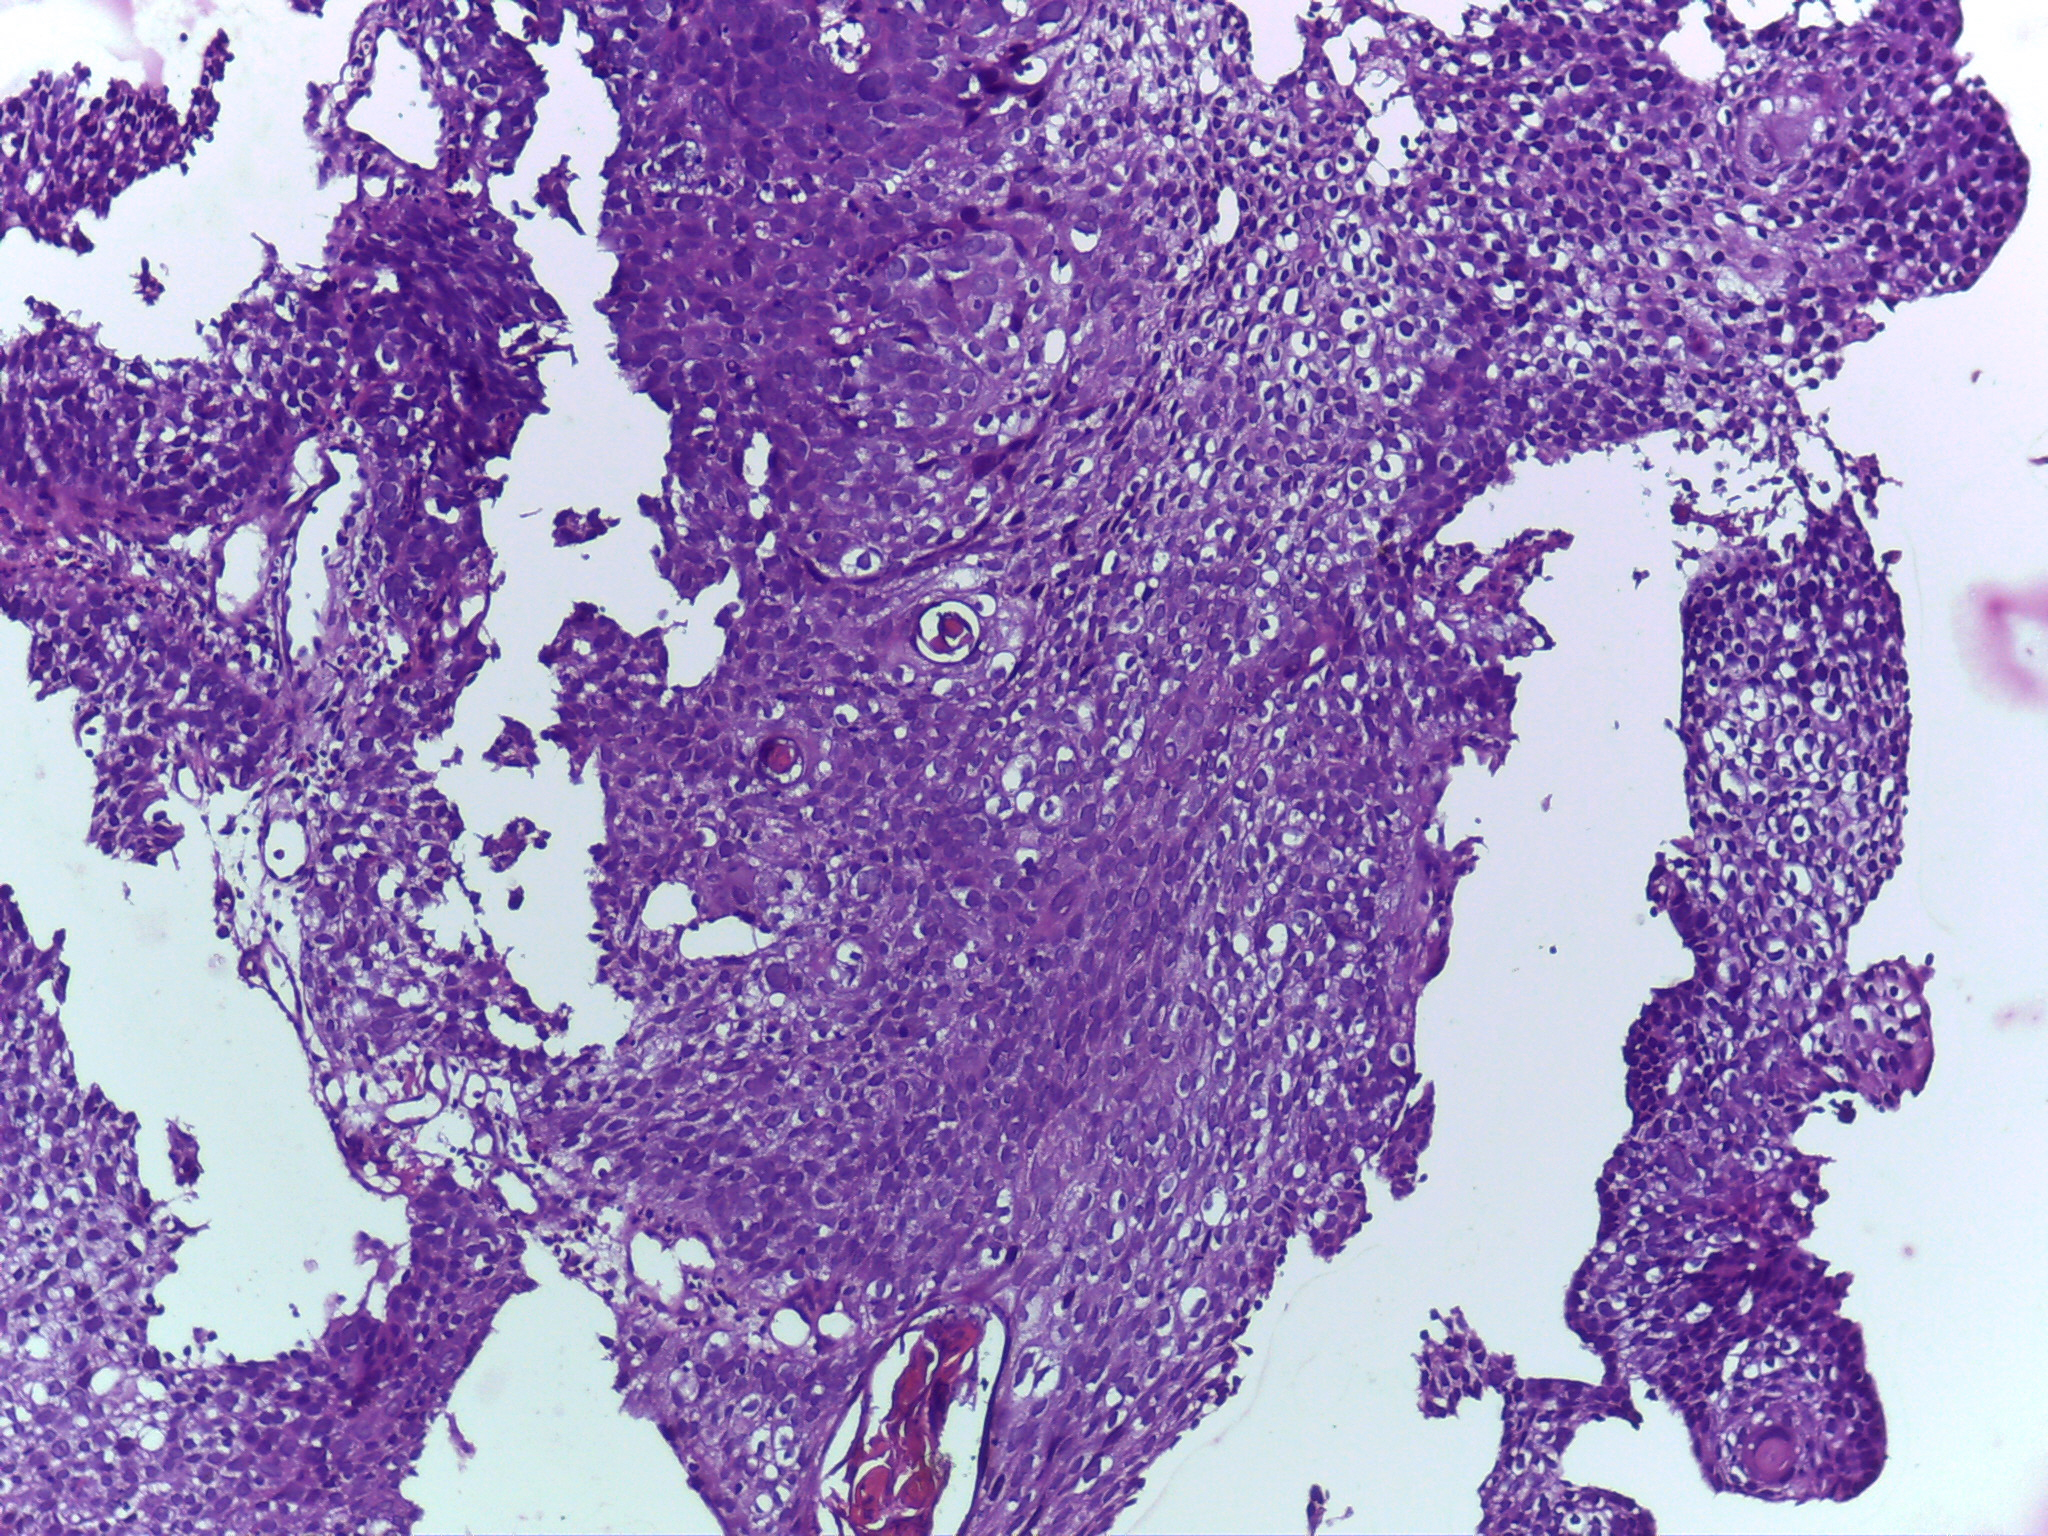
Diagnosis: OSCC